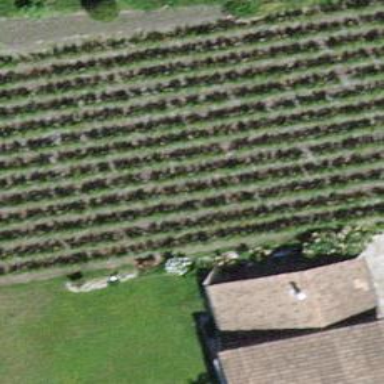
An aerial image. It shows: Beautiful vineyard in the countryside.